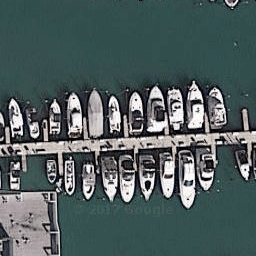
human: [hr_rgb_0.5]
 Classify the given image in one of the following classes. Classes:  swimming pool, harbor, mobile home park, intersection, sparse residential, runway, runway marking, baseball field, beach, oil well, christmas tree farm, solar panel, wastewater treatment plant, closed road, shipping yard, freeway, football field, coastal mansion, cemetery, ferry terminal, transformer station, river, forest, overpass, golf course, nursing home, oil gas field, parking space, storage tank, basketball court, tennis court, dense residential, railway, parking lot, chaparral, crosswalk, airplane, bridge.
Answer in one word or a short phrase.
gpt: harbor